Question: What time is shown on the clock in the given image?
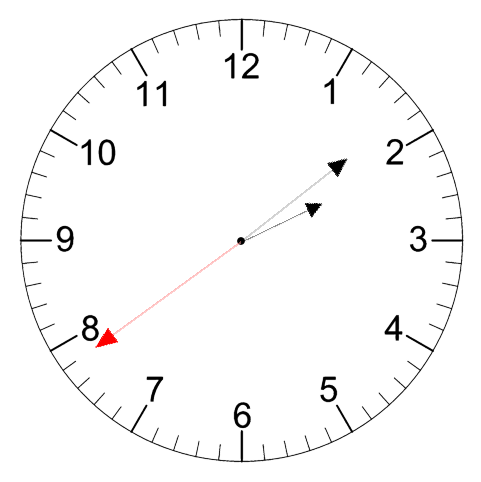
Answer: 02:08:39